Question: Given some known input values and observed outputs, determine how many possible combinations exist for the unknown inputs that would produce the same outputs.
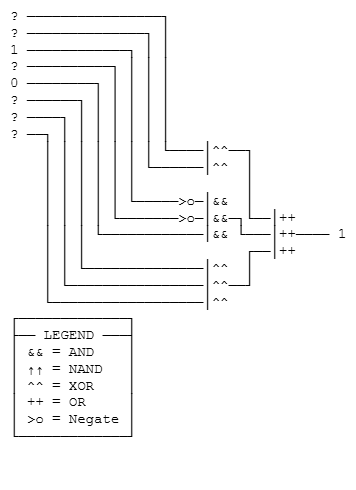
Answer: 48